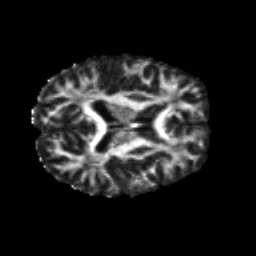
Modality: FA
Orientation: axial
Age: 24
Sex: male
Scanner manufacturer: siemens
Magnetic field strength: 3 T
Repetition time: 8.8 s
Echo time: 0.085 s